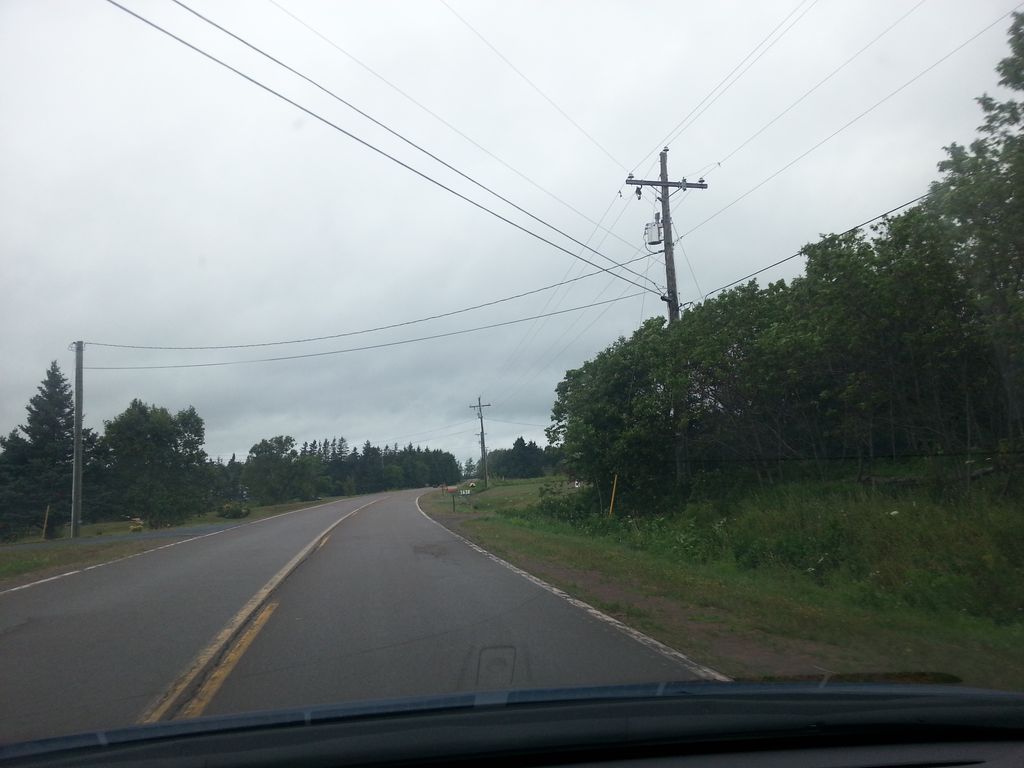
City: charlottetown